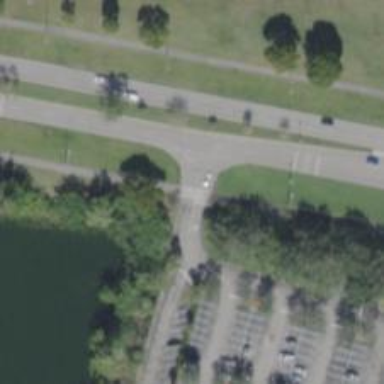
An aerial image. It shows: Uncontrolled crossing along footway.